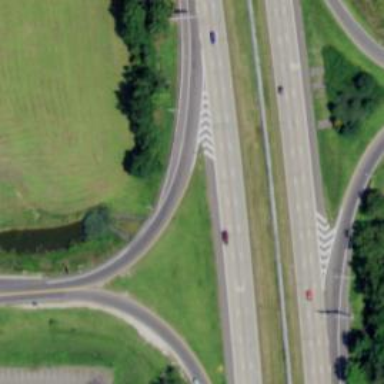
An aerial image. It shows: Offramp on motorway link.